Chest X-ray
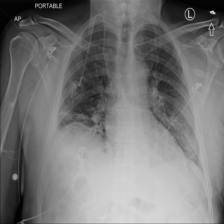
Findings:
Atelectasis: positive
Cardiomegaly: negative
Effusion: negative
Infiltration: negative
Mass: negative
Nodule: positive
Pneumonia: negative
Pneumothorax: negative
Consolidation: negative
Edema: negative
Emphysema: negative
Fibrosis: negative
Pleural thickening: positive
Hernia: negative